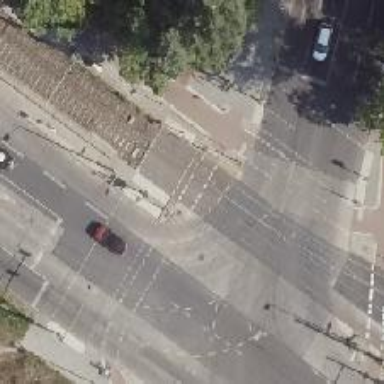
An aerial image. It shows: Footway crossing with traffic signals and island.